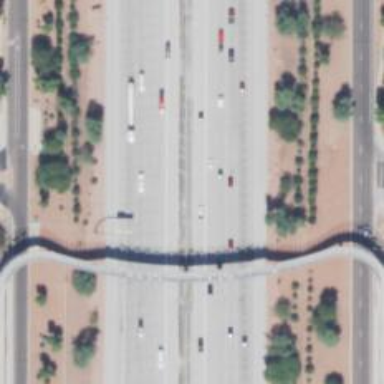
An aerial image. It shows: Motorway junction.